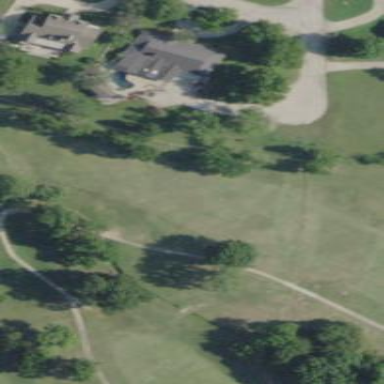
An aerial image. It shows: Grassy area designated as golf fairway.